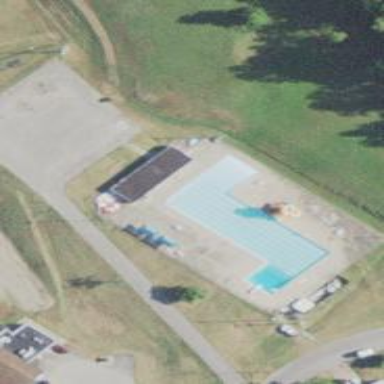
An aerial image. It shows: Lifeguard station.